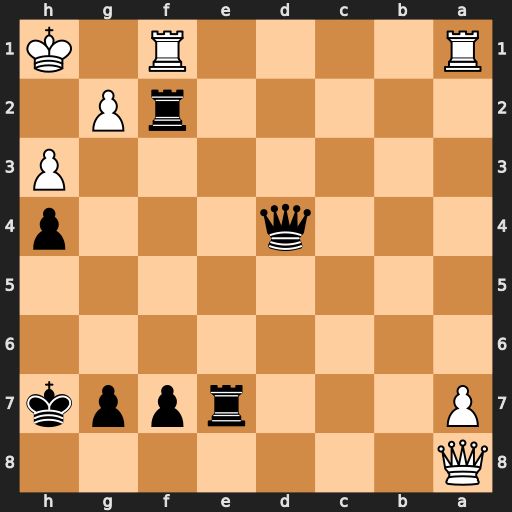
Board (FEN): Q7/P3rppk/8/8/3q3p/7P/5rP1/R4R1K
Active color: b
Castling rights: -
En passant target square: -
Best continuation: Rxa7 Qxa7 Rxf1+ Rxf1 Qxa7